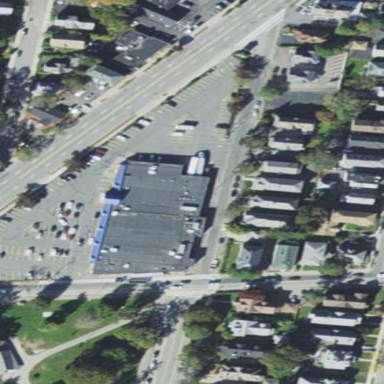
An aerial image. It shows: Supermarket building.